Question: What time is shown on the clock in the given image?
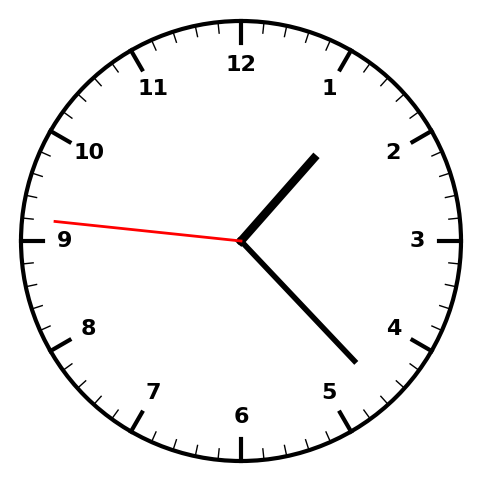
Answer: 01:22:46